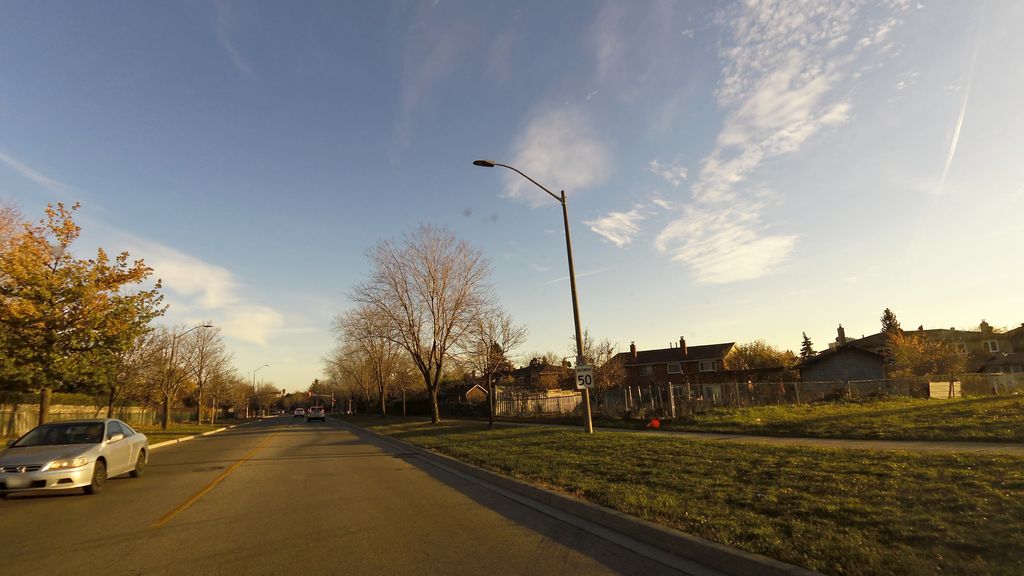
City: toronto